Field crop: maize
Growth stage: 2
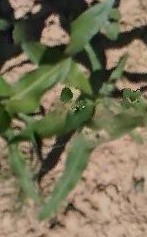
Species: maize